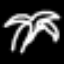
Label: palm tree